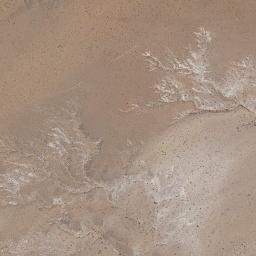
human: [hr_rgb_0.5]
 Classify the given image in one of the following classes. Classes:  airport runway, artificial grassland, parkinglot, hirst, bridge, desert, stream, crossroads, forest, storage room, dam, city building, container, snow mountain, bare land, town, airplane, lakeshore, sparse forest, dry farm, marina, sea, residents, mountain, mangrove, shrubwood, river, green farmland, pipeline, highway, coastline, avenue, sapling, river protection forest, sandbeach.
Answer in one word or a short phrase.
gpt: bare land